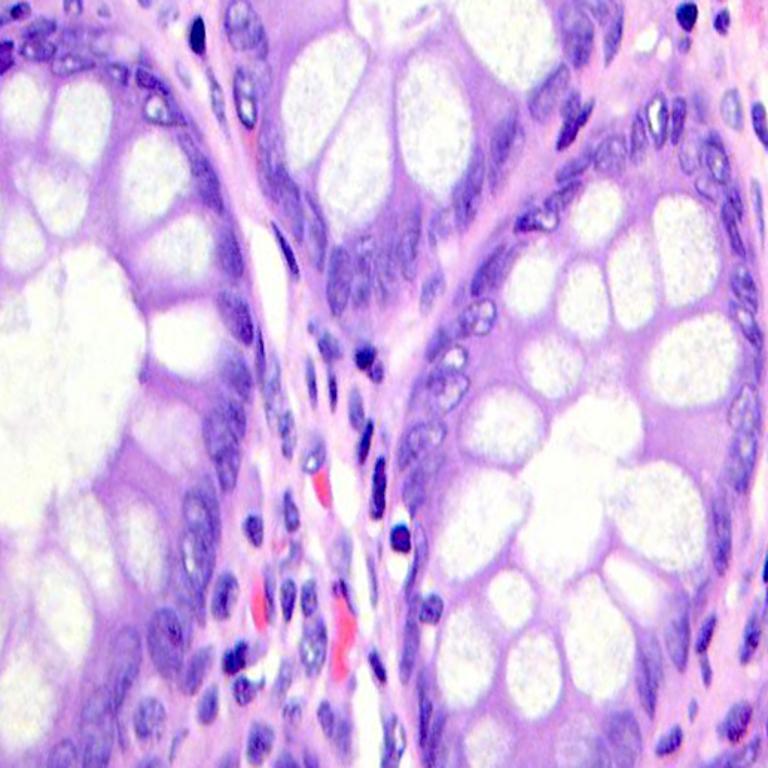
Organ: colon
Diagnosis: benign